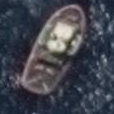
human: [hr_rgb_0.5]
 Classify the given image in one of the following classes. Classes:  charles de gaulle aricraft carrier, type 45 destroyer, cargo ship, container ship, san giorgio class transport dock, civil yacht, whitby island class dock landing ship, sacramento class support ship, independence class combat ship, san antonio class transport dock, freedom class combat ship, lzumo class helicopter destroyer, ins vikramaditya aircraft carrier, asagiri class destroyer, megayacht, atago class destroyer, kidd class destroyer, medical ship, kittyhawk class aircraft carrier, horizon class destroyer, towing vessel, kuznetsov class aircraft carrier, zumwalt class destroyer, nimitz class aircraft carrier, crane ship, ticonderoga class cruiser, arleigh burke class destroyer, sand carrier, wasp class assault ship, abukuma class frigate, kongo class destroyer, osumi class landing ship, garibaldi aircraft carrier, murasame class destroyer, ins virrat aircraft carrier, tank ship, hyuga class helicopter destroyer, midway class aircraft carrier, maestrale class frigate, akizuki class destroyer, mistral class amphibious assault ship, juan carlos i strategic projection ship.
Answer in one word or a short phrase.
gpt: Towing vessel